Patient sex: M
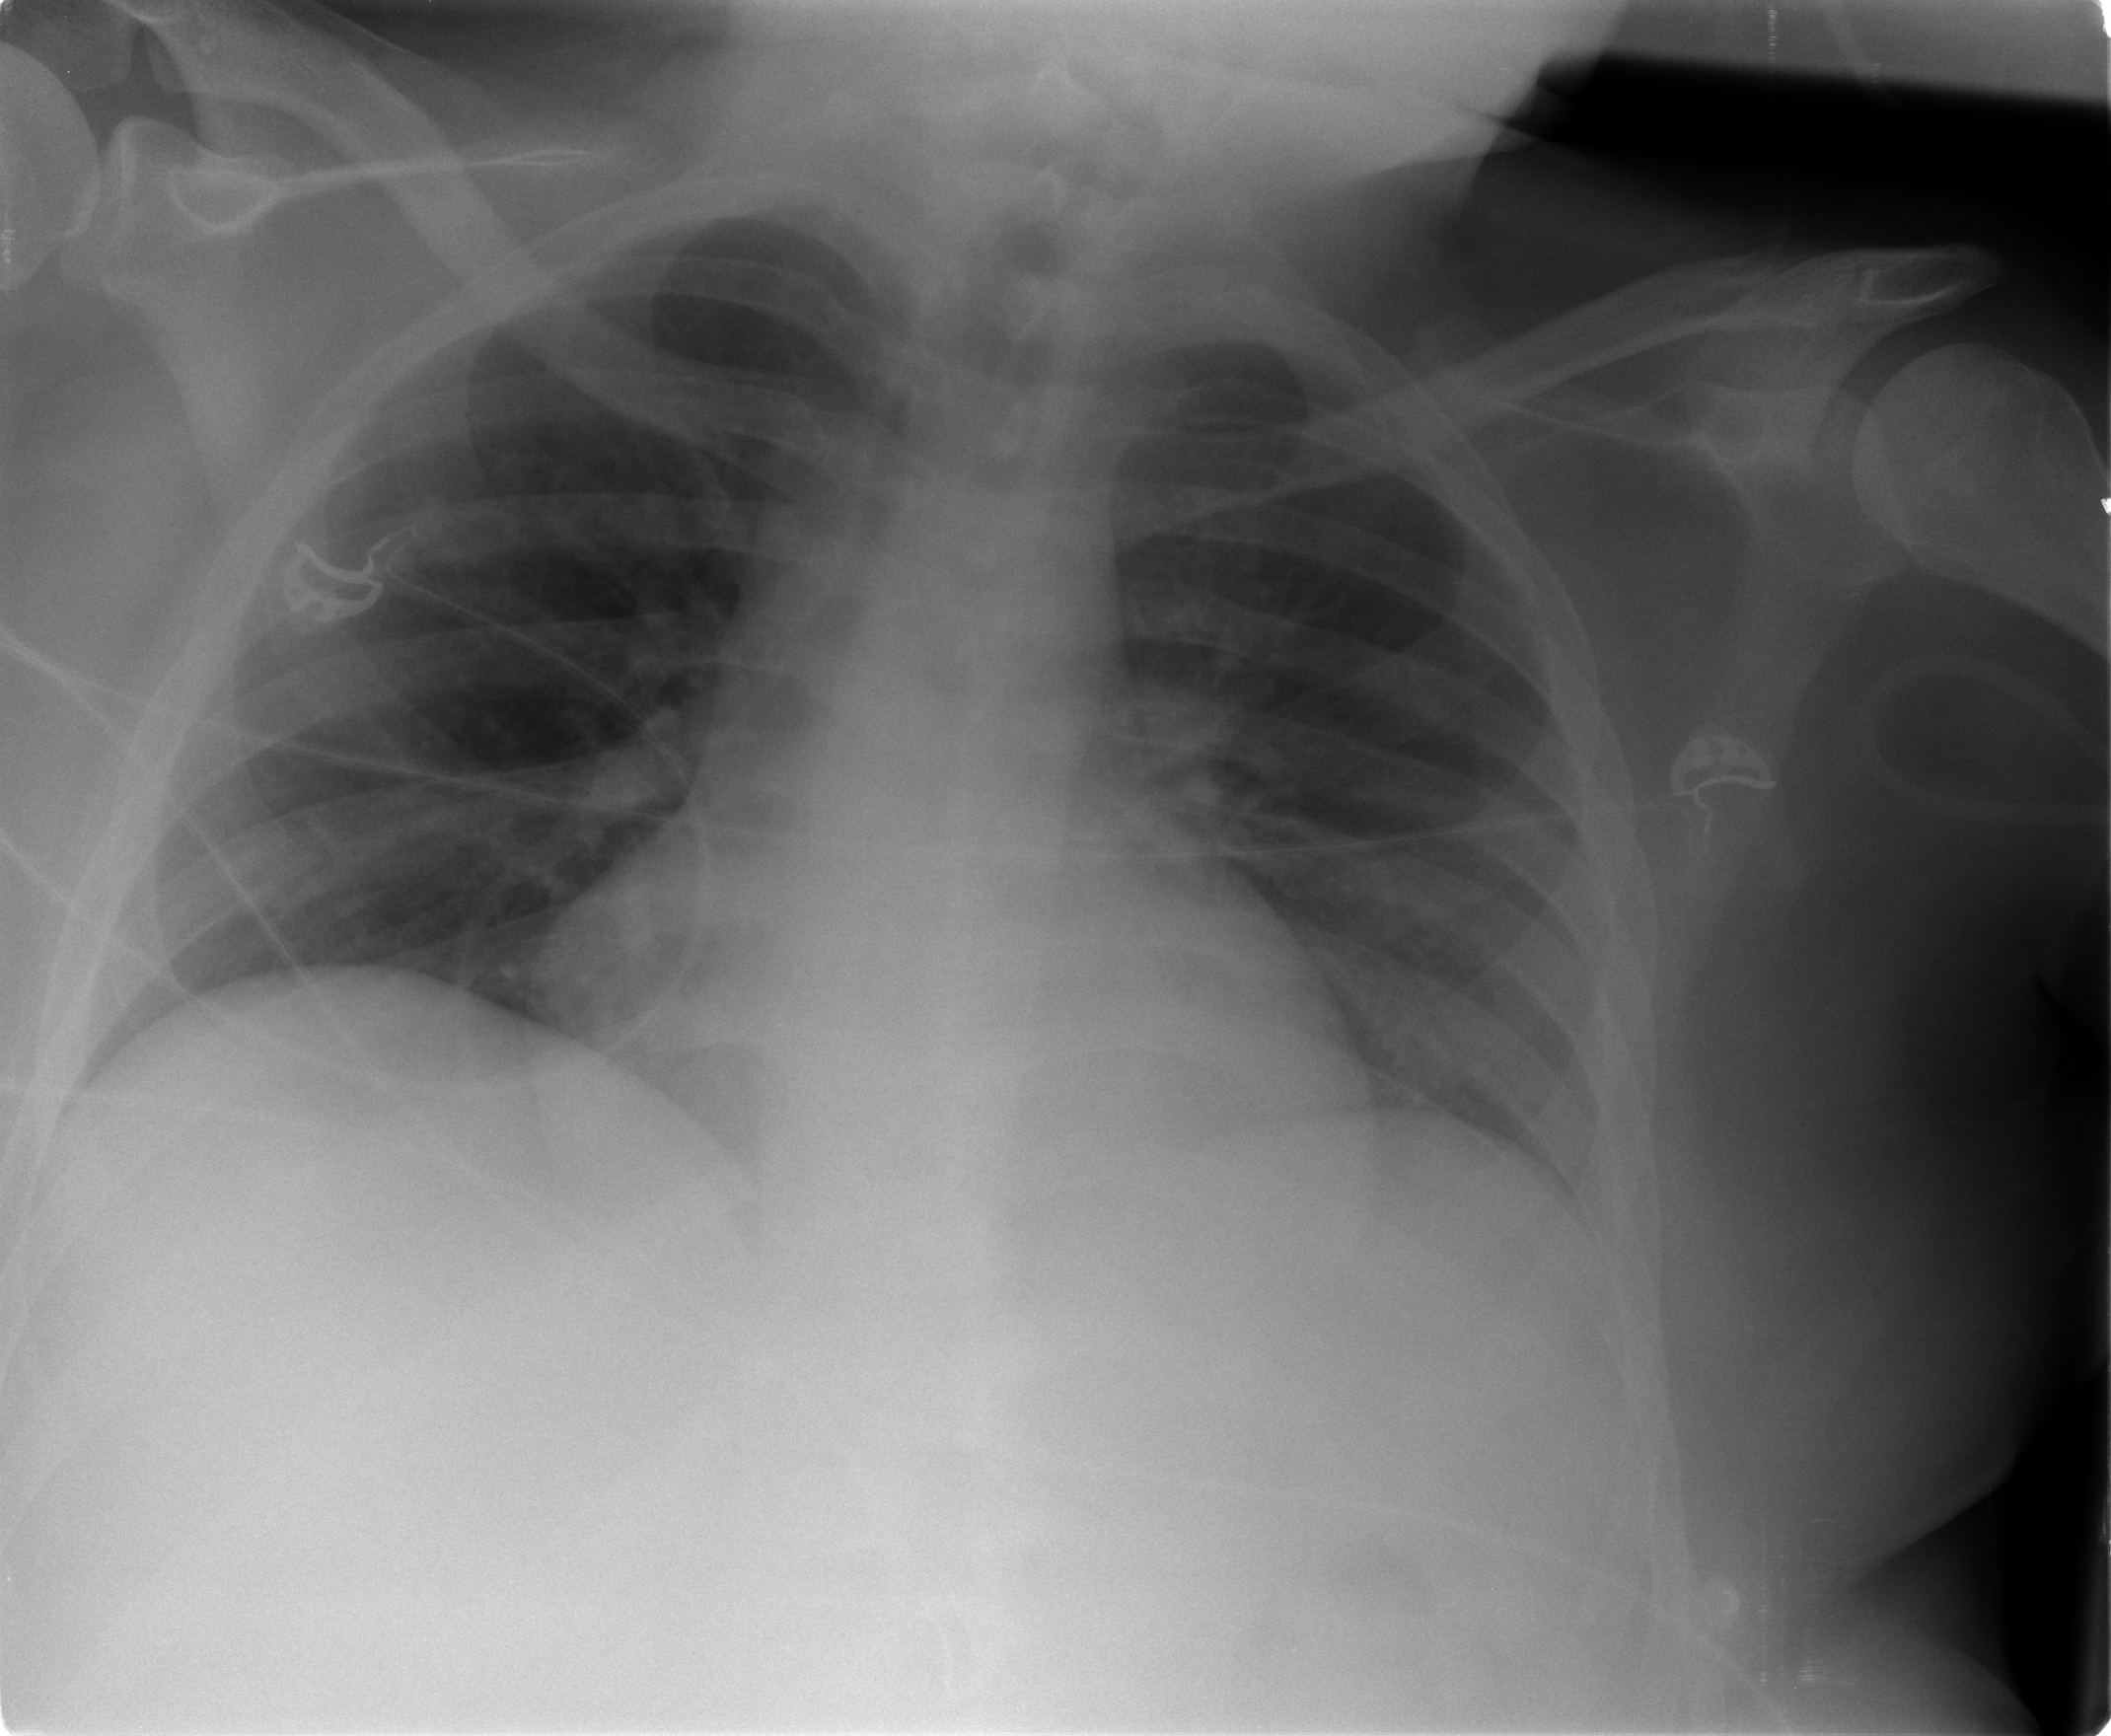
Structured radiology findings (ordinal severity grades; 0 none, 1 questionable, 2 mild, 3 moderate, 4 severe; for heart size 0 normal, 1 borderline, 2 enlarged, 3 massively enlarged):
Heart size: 2
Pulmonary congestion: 2
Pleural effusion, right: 0
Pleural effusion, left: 0
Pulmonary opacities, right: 0
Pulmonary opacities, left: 0
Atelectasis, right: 0
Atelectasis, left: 0